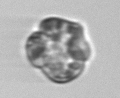
Label: Karenia